Question: I am trying to make a small program that fills the username and password field for the application below and press the green button:

What would be the best approach ? I was thinking to the Java Robot class - though I don't know if it
can do this.
Are there easier/better ways ?
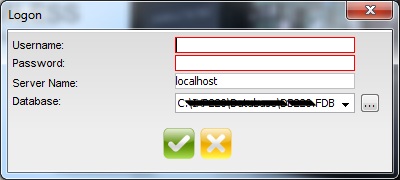
Answer: Robot class is good way, it perfectly fits this purpose, but you have to determine somehow coordinates of fields, you want to fill. I would probably check every screen pixel (also Robot class) looking for a specific color (green pixel from accept button or yellow pixel from cancel button, or better their combination) and then calculate positions of input fields